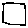
Label: square